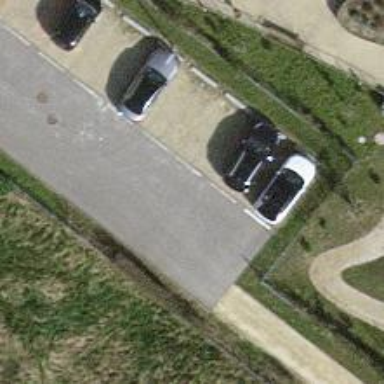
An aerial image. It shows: Parking available on the street side.